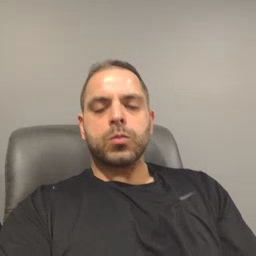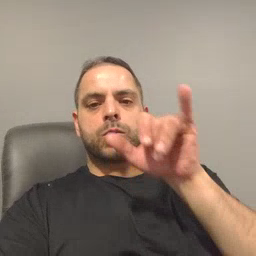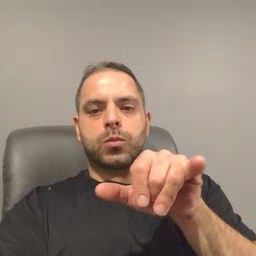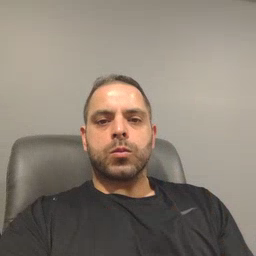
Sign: that